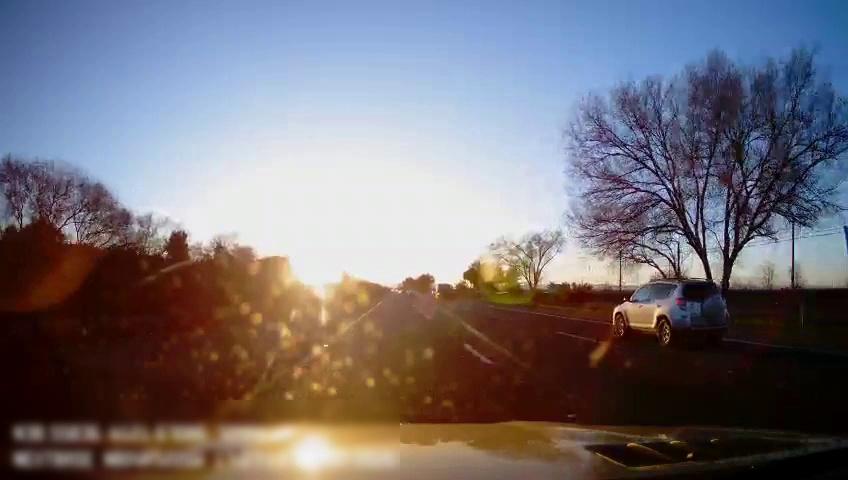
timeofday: Day
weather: Sunny
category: Drivable Space
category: Vehicles | SUV
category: Vehicles | Truck
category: Lanes | Alternate Lane
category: Lanes | Current Lane
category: Lanes | Current Lane
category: Lanes | Alternate Lane